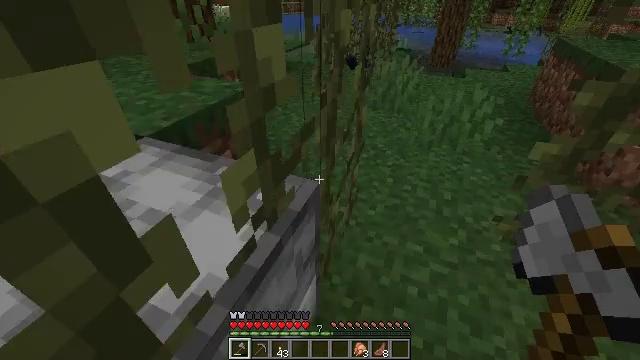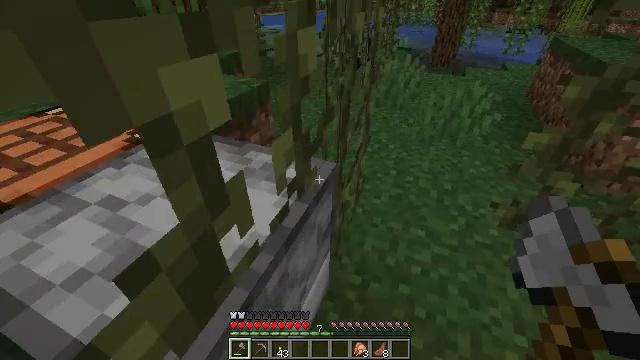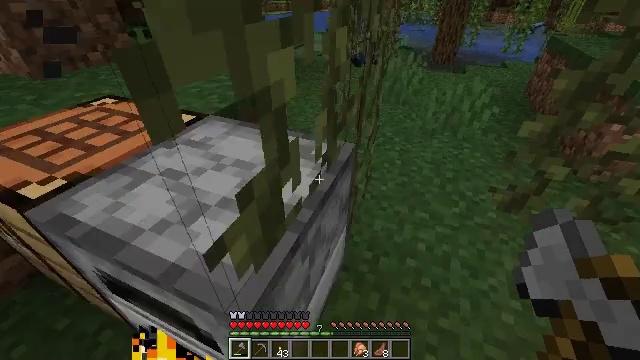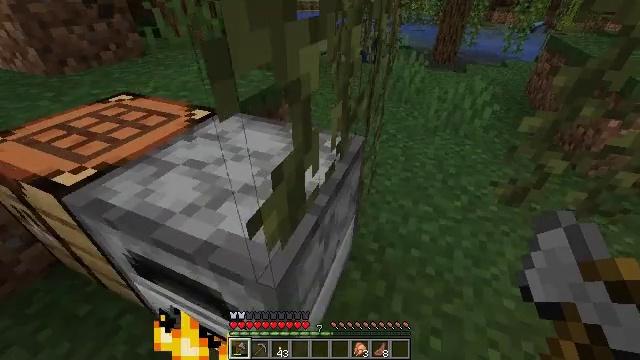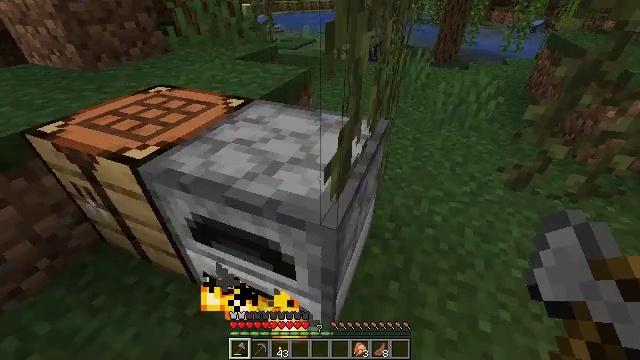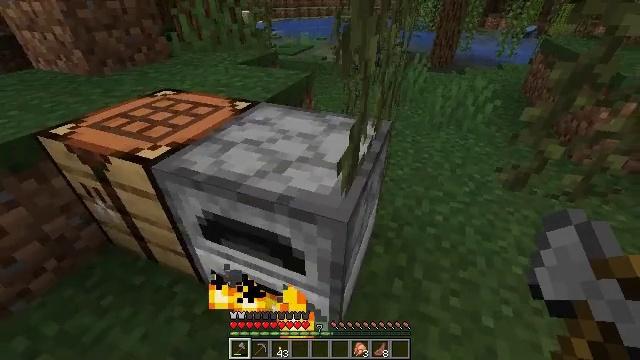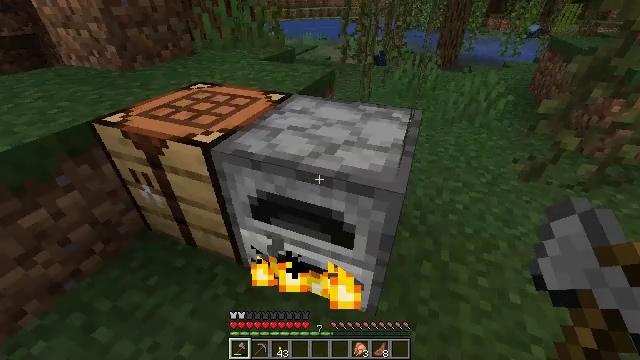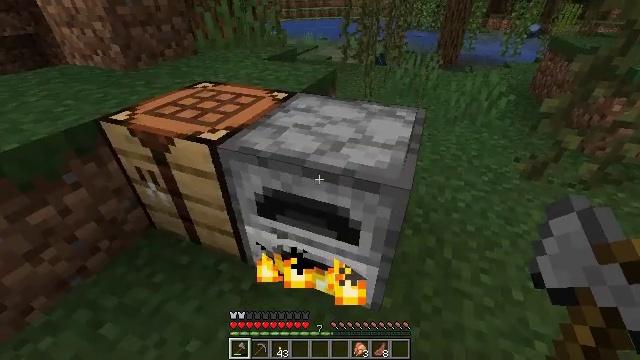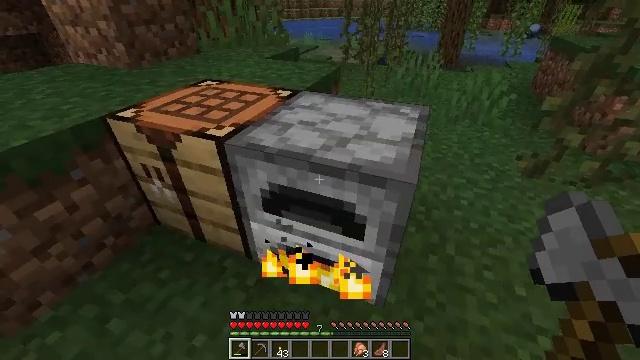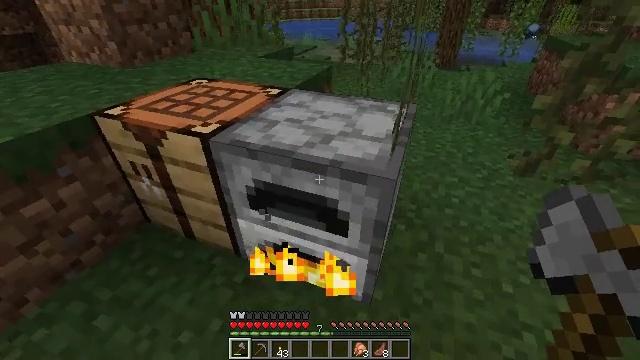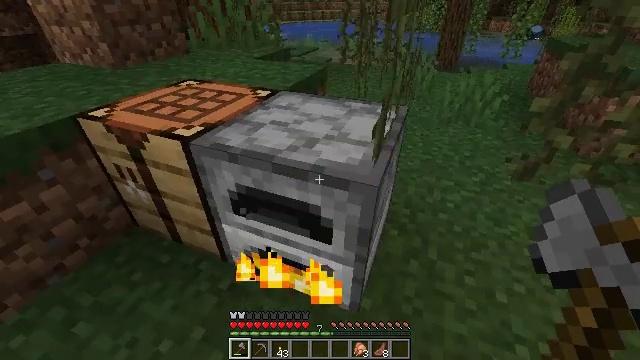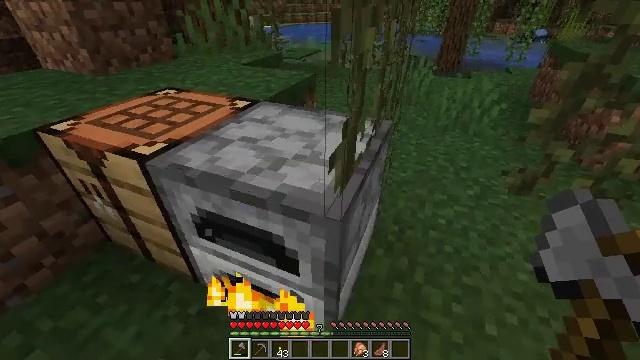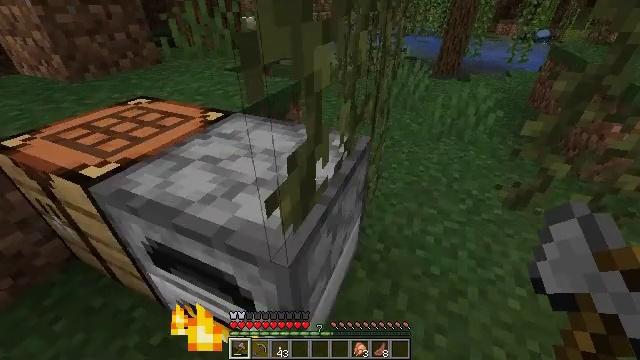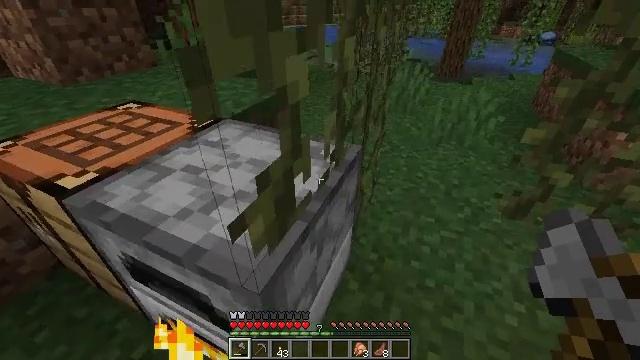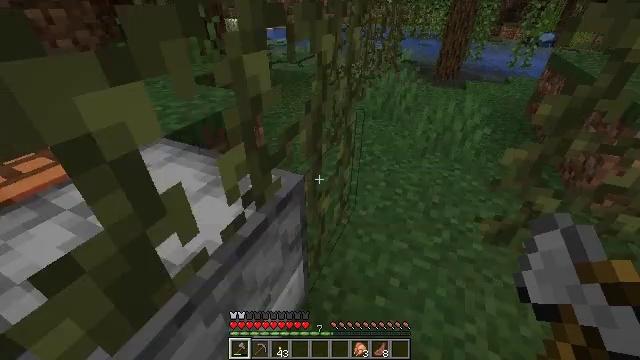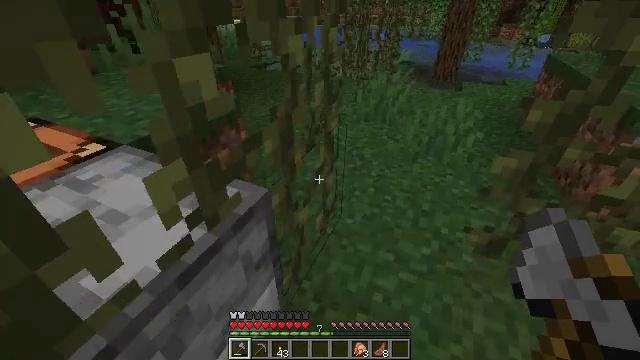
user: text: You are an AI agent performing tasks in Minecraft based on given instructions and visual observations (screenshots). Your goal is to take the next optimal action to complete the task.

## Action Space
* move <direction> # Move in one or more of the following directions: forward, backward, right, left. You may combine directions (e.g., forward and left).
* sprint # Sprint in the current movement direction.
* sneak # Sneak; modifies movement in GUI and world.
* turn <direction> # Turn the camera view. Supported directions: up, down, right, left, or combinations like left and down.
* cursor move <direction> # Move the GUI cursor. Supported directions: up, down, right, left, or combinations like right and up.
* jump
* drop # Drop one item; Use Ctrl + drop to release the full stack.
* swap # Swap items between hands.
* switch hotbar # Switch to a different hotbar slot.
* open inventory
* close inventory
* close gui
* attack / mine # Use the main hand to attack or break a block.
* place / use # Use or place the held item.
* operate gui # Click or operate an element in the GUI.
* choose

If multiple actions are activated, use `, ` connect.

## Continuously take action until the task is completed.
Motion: motion action
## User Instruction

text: Clear the seagrass to get an item.
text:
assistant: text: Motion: move back and move left
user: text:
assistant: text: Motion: move back and move left
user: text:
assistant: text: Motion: move back and move left
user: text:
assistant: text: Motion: move back and move left
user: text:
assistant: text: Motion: move left, turn up
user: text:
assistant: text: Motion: no_op
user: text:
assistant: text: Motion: no_op
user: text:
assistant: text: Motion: move right
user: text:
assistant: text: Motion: move forward and move right
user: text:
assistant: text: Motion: move forward and move right
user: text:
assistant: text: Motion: move forward and move right
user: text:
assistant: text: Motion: move forward and move right
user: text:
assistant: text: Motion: move forward and move right
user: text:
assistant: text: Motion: move forward and move right
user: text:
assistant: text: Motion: move forward and move right
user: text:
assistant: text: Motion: move forward and move right
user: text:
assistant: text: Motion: move forward and move right
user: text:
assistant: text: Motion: move forward
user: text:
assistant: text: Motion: move forward
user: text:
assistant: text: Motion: move forward
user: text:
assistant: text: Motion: move forward
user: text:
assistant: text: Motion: move forward
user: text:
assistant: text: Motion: move forward
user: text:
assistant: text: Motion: move forward
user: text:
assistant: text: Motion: move forward
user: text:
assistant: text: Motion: move forward and move right
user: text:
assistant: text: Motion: move forward and move right
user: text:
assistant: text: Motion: move forward and move right
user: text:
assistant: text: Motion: move forward and move right
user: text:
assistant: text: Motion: move forward and move right